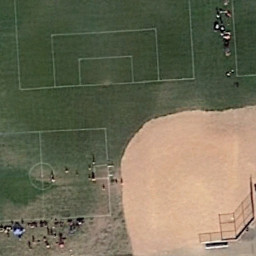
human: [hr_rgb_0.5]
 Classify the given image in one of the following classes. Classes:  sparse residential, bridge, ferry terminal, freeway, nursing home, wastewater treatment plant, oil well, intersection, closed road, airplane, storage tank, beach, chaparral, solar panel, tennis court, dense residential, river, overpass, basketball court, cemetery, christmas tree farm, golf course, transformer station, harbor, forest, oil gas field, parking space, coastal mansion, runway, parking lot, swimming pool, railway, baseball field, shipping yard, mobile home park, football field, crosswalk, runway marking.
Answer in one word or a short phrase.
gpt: baseball field